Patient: sex M, age 48
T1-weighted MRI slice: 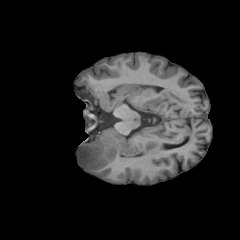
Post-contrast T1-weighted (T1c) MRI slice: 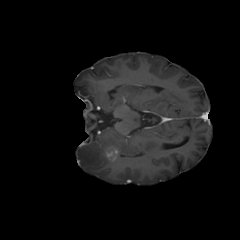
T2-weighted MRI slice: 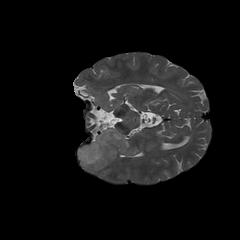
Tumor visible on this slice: yes
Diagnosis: Glioblastoma, IDH-wildtype
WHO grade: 4